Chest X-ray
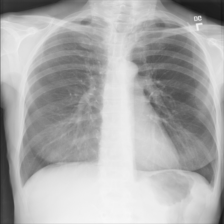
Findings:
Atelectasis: negative
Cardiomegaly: negative
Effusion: negative
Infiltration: negative
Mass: negative
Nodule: negative
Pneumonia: negative
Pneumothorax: negative
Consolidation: negative
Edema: negative
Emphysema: negative
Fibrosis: negative
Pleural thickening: negative
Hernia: negative